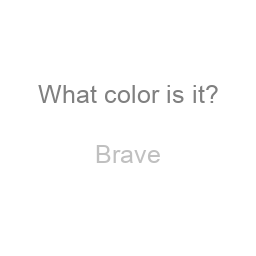
Color: silver
Background color: white
Question text color: gray